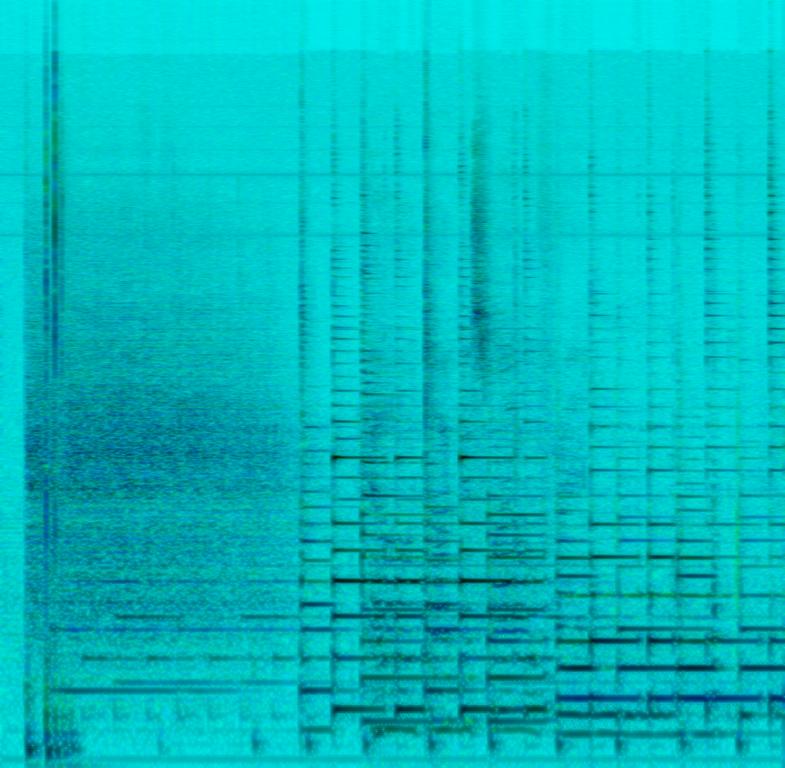
Someone is playing acoustic guitar. While a higher pitched male voice is singing a sad song. This is an amateur recording. This song may be playing at home on a rainy day.